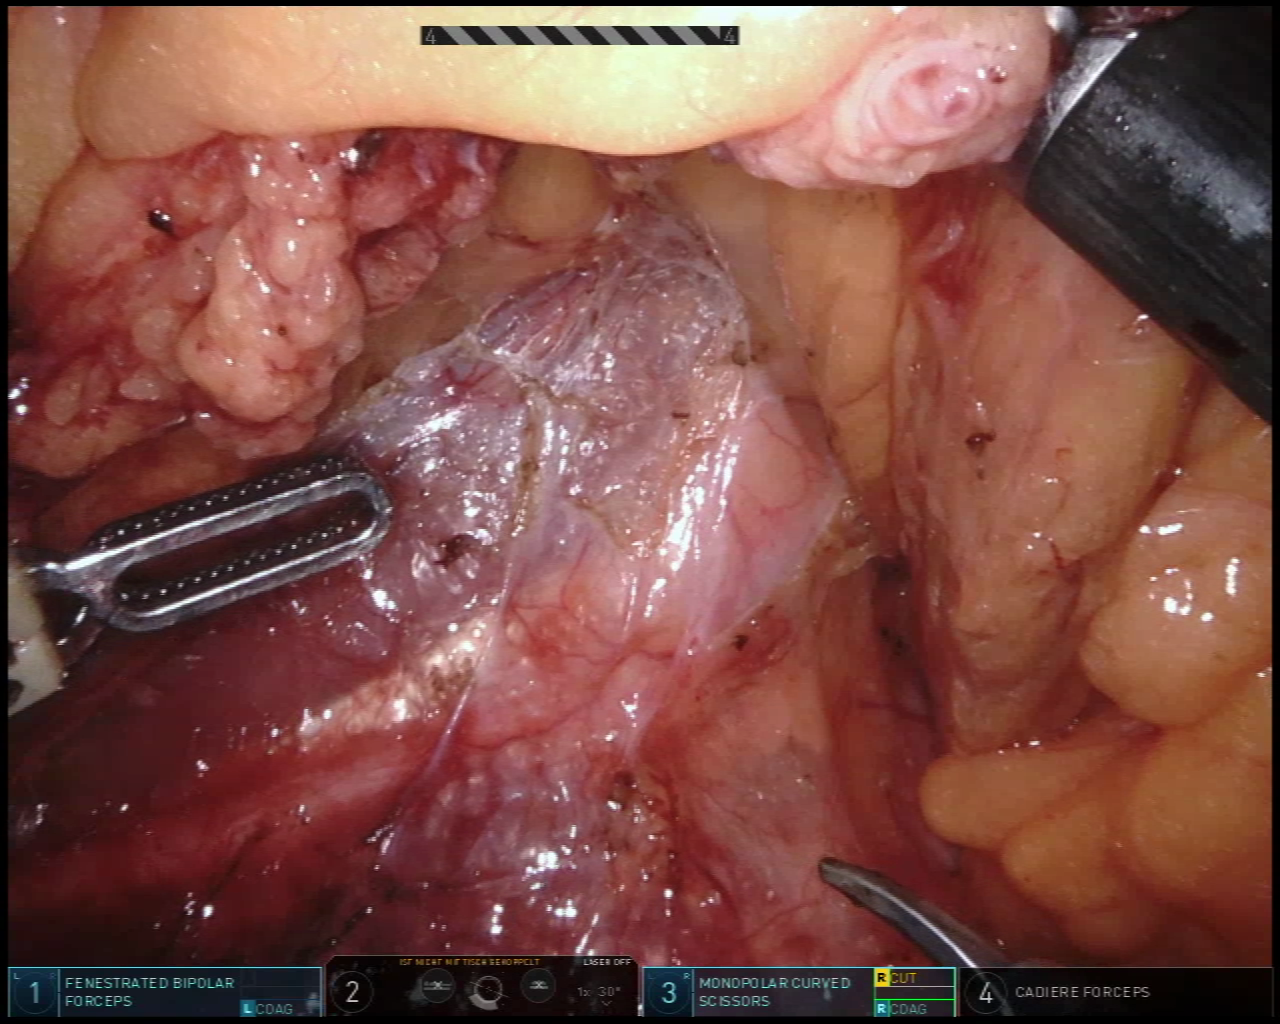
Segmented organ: ureter
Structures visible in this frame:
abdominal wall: no
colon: no
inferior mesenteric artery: no
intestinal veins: no
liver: no
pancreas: no
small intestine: no
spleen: no
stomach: no
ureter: yes
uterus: no
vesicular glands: no